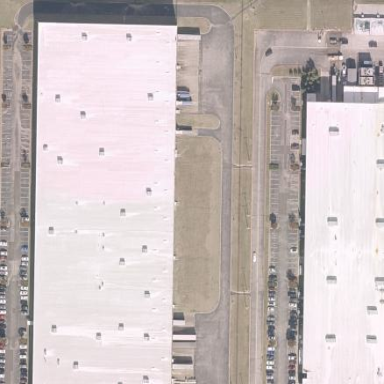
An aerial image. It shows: Warehouse.